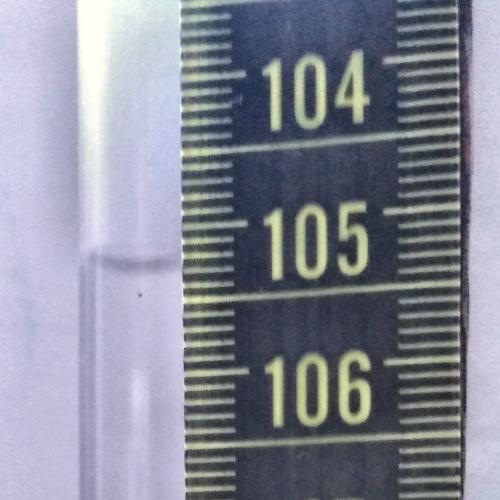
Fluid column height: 105.3 cm